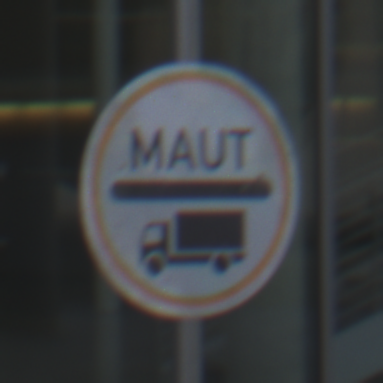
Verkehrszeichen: Mautpflicht
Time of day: SunriseSunset
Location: Outdoor (Urban)
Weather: PartlyCloudy
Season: NotSpecified
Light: Natural